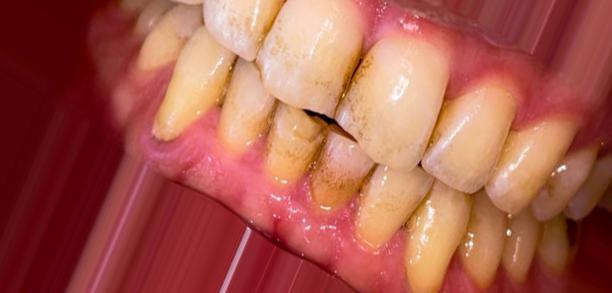
Condition: Tooth Discoloration